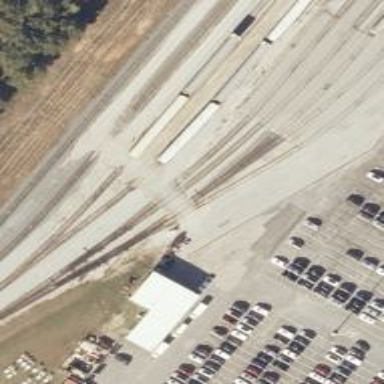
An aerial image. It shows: Rail spur service.